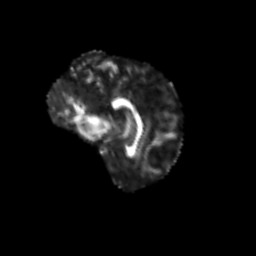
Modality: FA
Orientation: sagittal
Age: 74
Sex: female
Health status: ill
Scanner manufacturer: siemens
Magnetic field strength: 3 T
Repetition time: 8.7 s
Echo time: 0.11 s